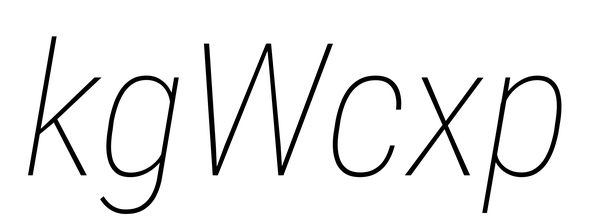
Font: Roboto-Italic_Condensed_Thin_Italic